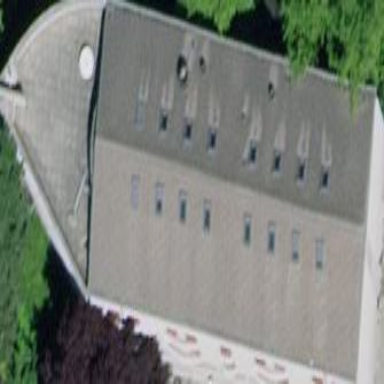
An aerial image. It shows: Building that serves as hostel for tourism.